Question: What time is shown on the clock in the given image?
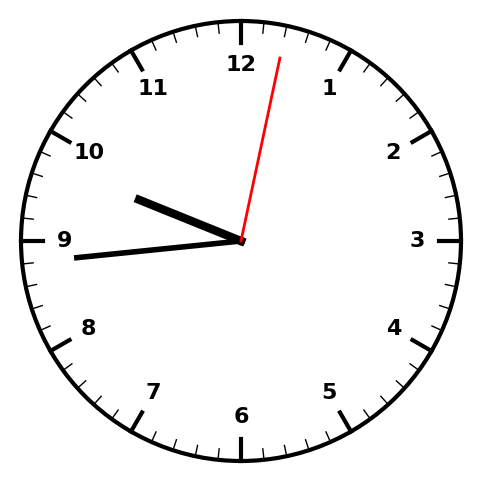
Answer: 09:44:02